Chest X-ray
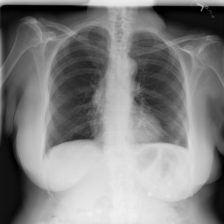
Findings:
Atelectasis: negative
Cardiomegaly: negative
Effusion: negative
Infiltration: negative
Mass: negative
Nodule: negative
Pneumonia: negative
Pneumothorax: negative
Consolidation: negative
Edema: negative
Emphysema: negative
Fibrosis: negative
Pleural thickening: negative
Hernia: negative